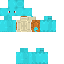
A female human skin with pale skin, wearing brown long hair dressed in a blue hoodie and black pants, featuring a closed mouth.